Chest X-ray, PA view. Patient: 18 years old, sex F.
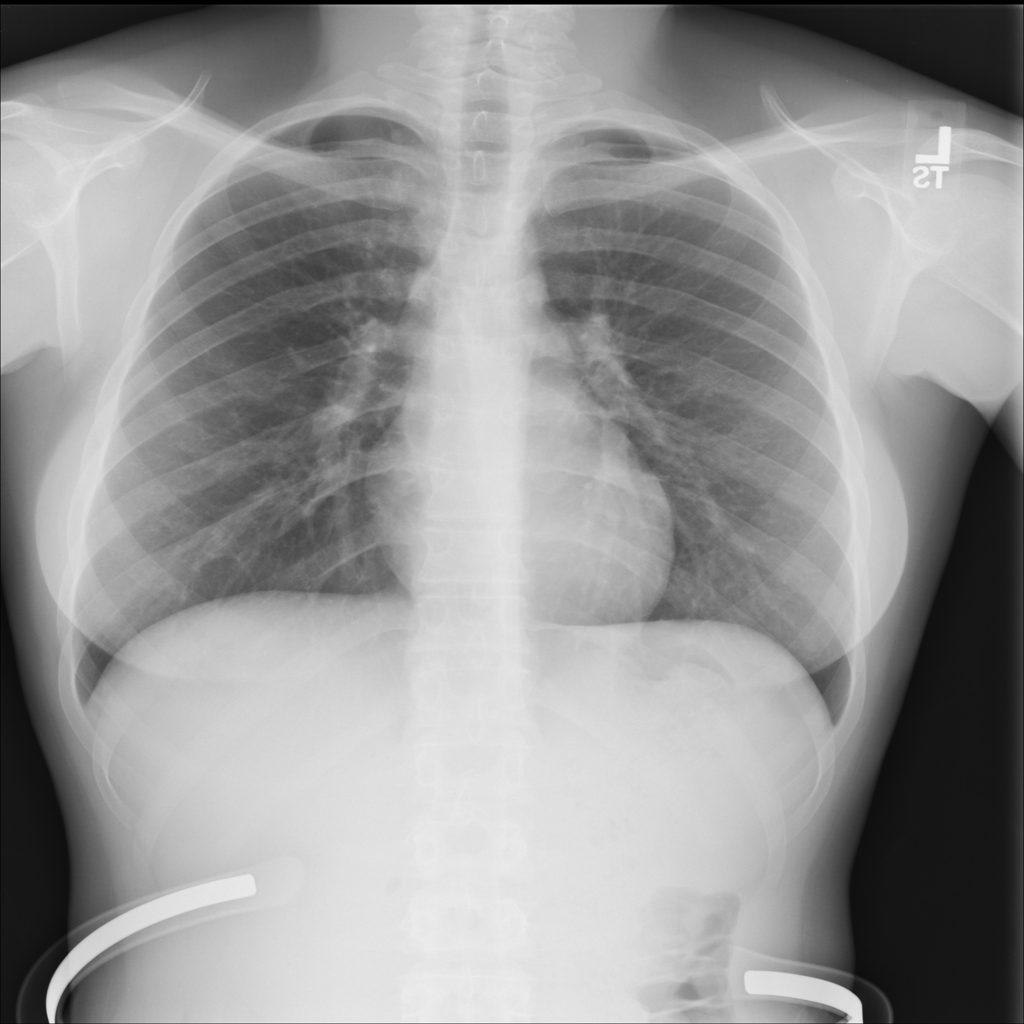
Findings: No Finding